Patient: sex M, age 30
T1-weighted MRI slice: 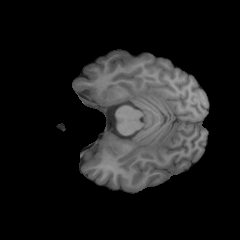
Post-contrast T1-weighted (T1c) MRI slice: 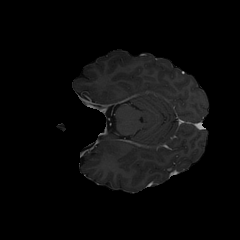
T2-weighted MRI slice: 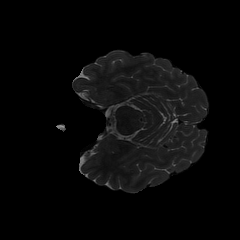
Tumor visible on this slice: no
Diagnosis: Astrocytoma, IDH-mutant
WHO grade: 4